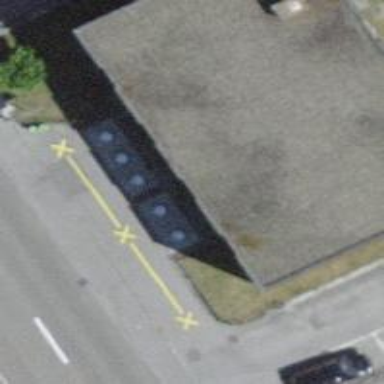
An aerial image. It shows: Recycling container at amenity designated for recycling.